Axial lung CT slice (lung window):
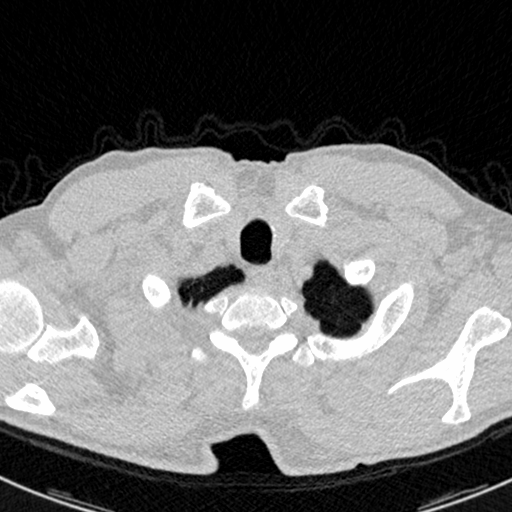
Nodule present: no